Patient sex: M
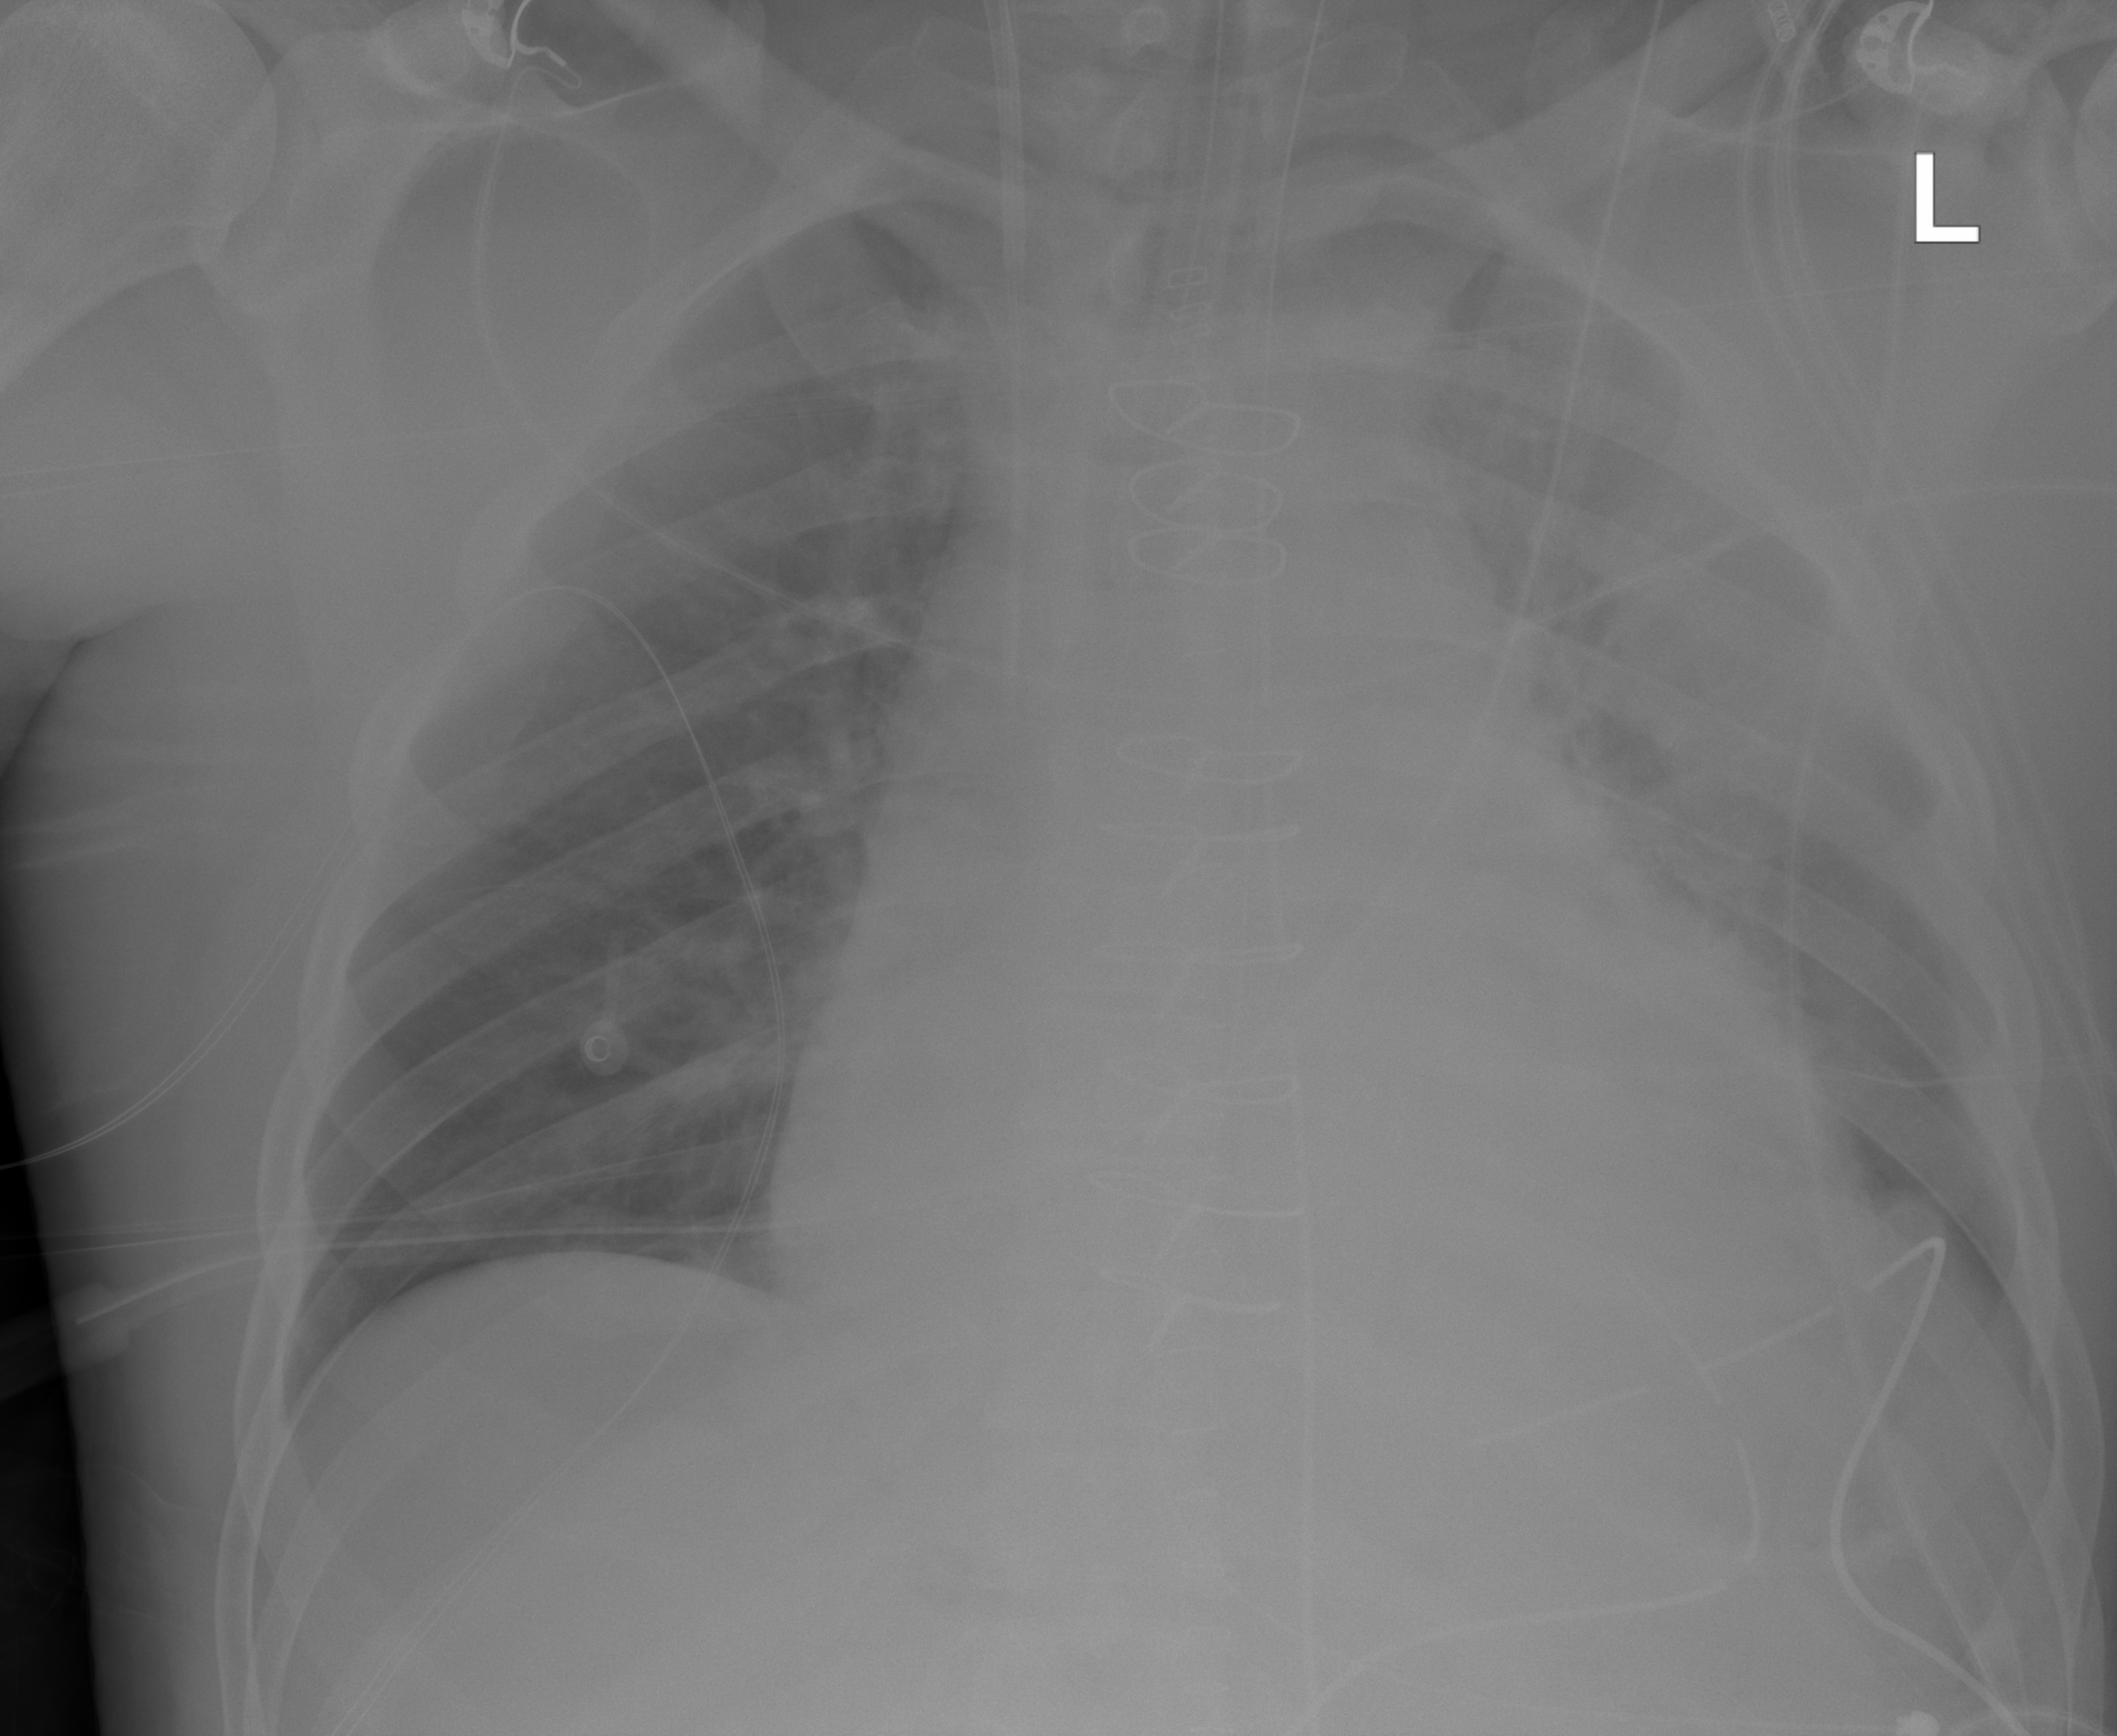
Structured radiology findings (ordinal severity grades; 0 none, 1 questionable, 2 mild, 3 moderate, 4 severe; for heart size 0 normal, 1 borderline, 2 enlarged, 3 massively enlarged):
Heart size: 2
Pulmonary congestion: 2
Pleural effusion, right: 0
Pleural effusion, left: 2
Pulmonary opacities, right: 0
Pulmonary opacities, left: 2
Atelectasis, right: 0
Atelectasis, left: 2